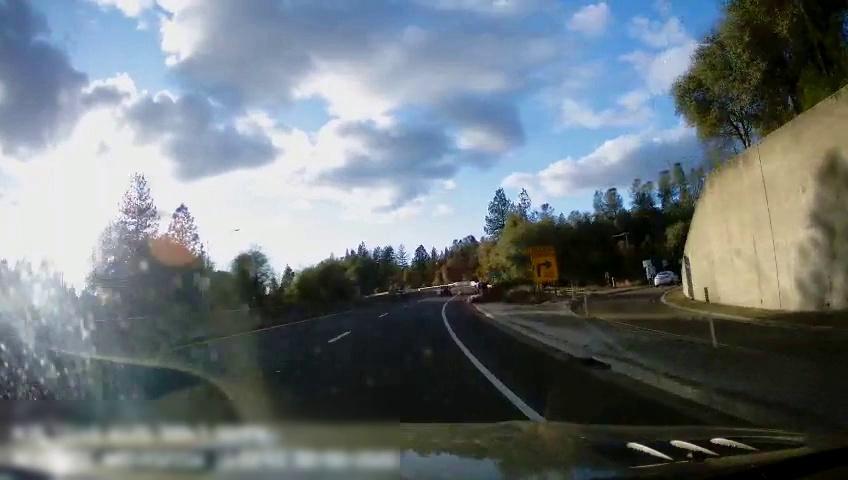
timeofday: Day
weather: Sunny
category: Drivable Space
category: Drivable Space
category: Vehicles | Car
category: Vehicles | Car
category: Vehicles | SUV
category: Lanes | Alternate Lane
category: Lanes | Current Lane
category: Lanes | Alternate Lane
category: Traffic | Signs
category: Traffic | Signs